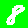
Digit: 8